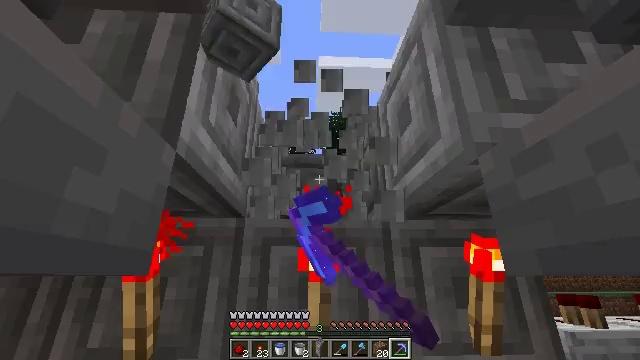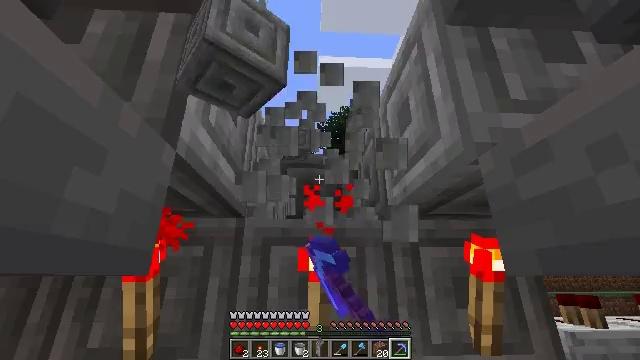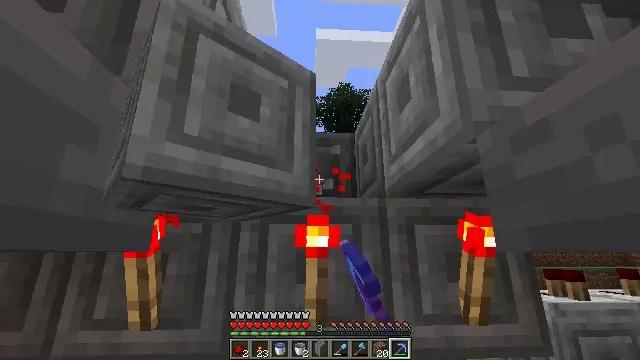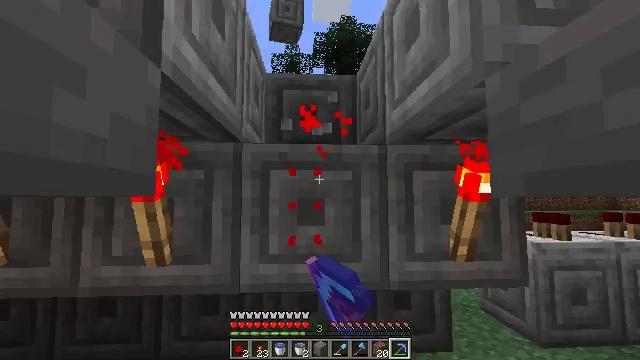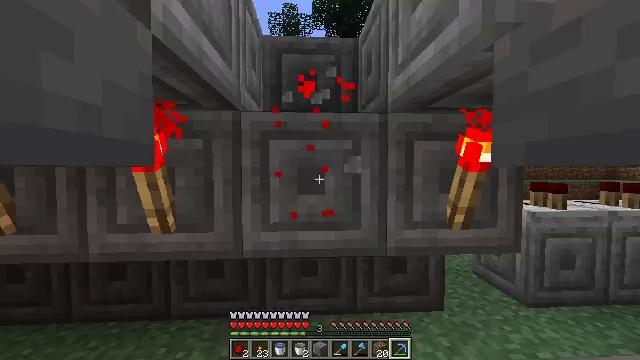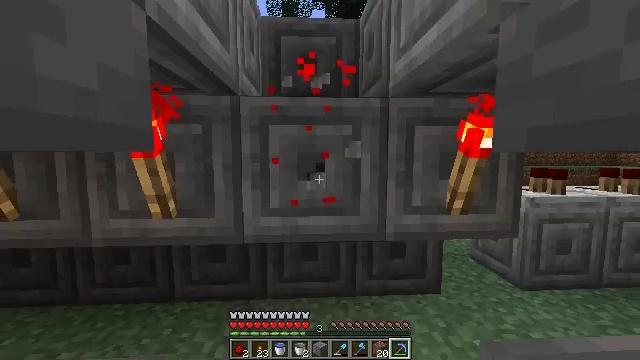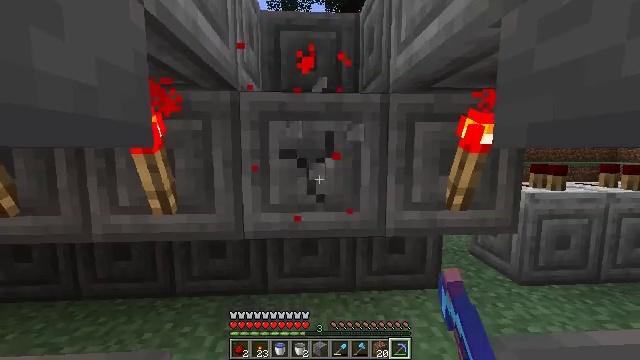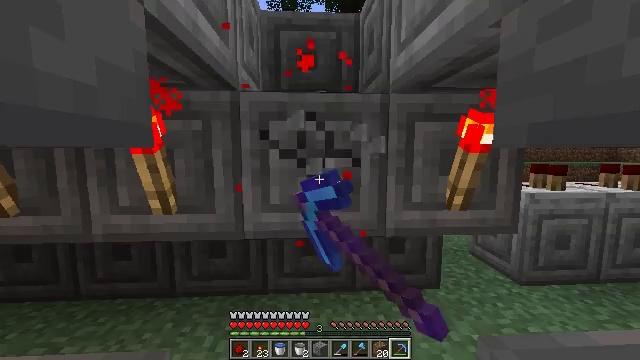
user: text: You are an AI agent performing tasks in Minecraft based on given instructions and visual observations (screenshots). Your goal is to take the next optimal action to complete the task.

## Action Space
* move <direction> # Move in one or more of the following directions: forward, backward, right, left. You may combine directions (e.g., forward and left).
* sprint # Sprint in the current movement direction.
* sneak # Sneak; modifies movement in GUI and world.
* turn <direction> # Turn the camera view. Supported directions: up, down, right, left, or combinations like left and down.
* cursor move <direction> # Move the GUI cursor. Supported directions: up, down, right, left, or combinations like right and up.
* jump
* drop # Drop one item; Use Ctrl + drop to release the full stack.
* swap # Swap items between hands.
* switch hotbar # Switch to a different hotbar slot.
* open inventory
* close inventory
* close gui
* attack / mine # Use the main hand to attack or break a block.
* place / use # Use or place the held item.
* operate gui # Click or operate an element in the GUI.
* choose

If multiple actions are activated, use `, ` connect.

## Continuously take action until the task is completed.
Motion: motion action
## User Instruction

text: Collect the redstone wall torch from the wall.
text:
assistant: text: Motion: attack / mine
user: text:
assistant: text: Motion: turn down, attack / mine
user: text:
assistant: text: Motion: turn down, attack / mine
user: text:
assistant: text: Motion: turn down, attack / mine
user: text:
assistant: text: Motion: turn down, attack / mine
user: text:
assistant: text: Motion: attack / mine
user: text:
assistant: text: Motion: attack / mine
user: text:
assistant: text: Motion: attack / mine